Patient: sex M, age 58
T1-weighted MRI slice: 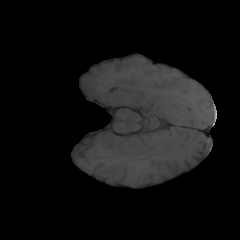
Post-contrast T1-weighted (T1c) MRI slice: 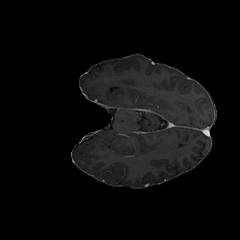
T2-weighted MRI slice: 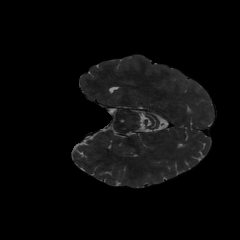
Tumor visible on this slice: no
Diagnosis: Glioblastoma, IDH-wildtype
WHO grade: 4